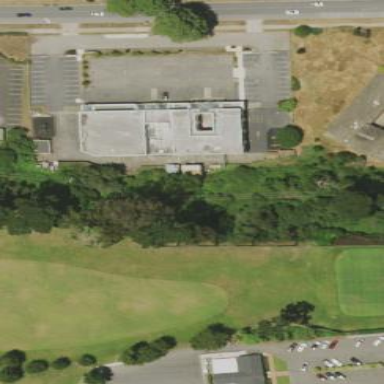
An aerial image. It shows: School.